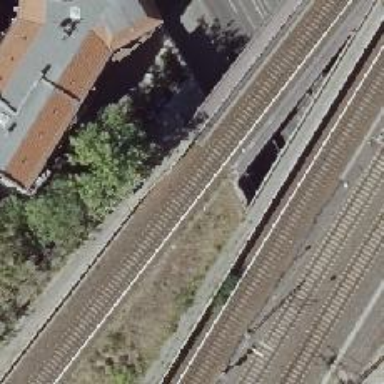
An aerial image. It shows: Electrified railway with historical significance.